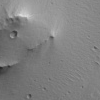
Atmospheric dust classification: not_dusty